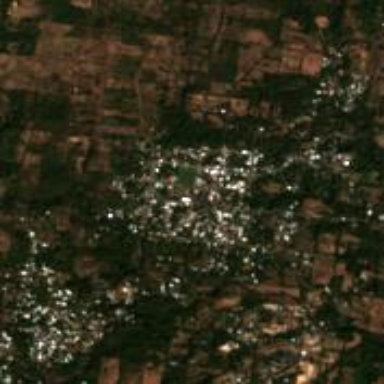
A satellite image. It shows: Town.